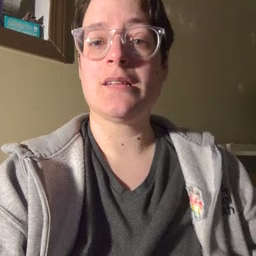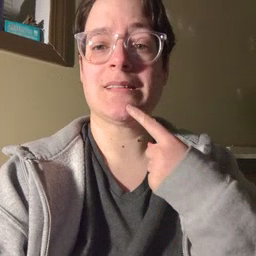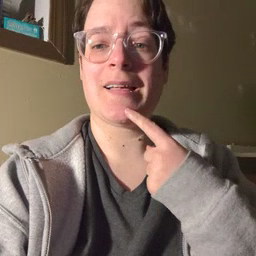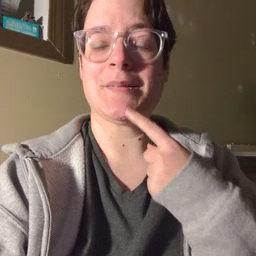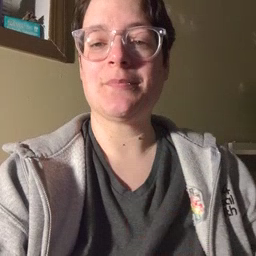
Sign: say